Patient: sex M, age 44
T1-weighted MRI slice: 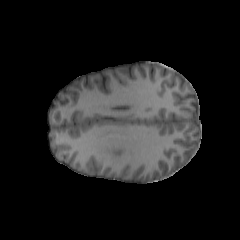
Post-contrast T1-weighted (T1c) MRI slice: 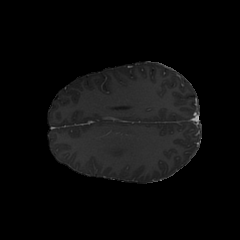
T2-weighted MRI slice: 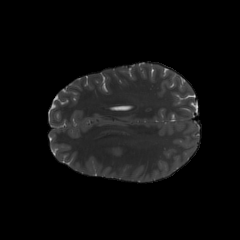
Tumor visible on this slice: no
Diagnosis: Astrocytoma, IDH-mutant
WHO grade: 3